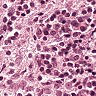
Metastatic tissue present: no